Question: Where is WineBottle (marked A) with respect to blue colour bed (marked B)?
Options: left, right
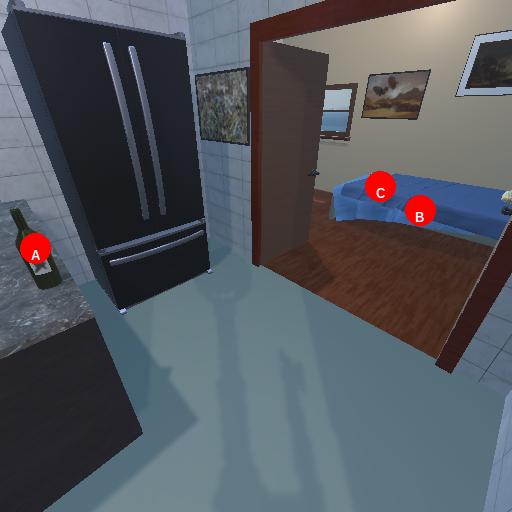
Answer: left